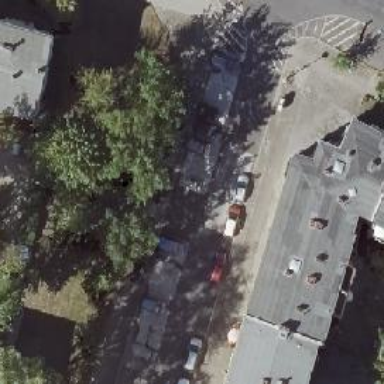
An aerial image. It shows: Residential road with asphalt surface. There are sidewalks on both sides and lane parking available.